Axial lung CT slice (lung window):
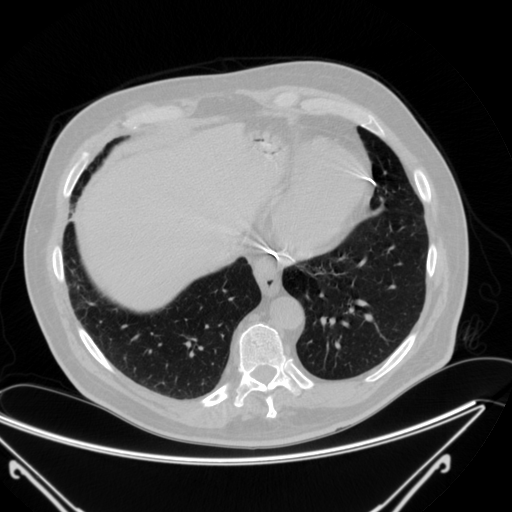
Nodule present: no